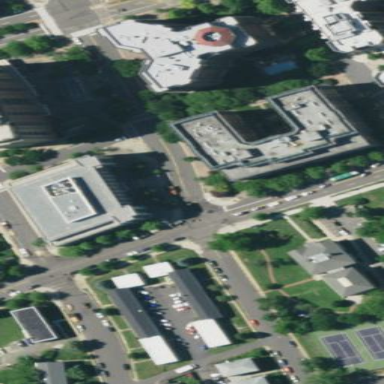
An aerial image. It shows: Office building.